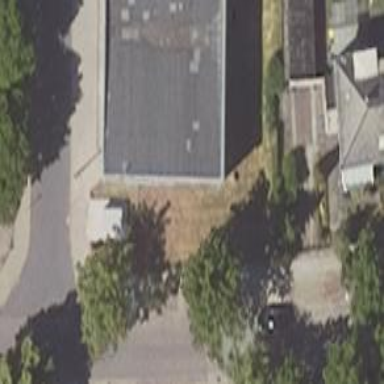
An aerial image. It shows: Service building.